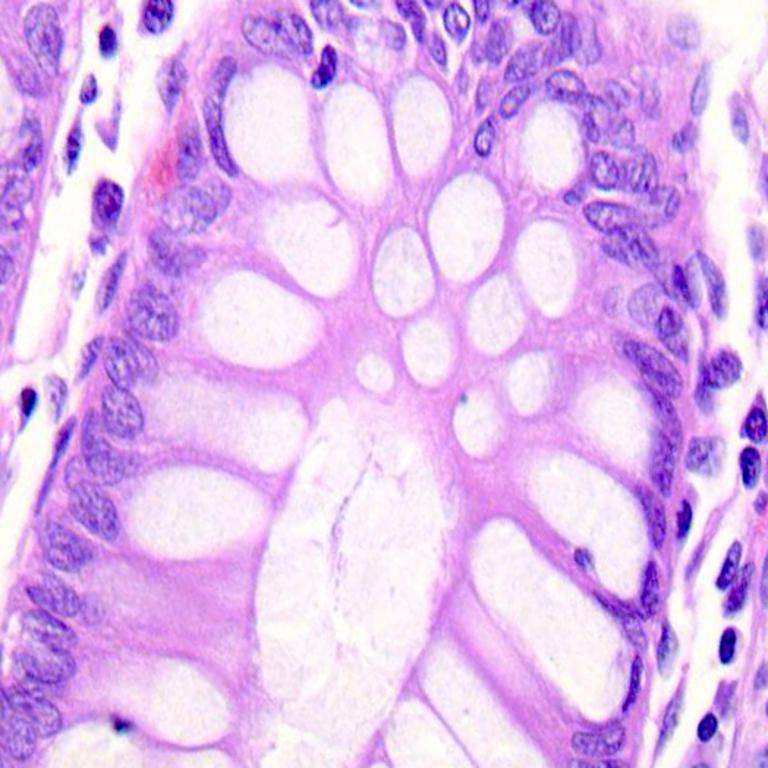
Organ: colon
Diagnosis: benign